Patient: sex M, age 47
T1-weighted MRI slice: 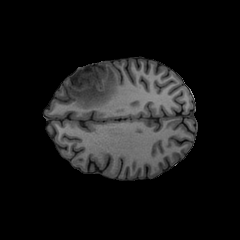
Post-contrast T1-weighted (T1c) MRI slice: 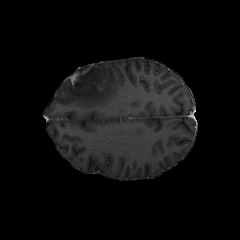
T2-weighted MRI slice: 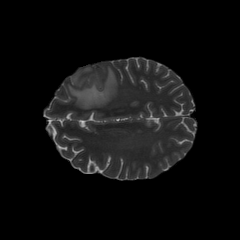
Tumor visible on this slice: yes
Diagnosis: Glioblastoma, IDH-wildtype
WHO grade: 4